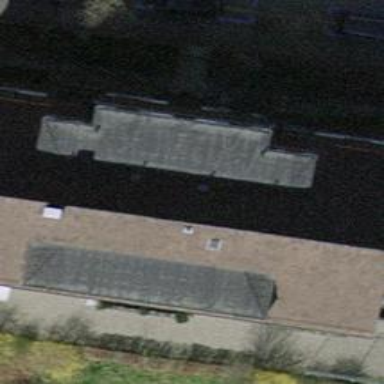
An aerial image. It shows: Residential building.